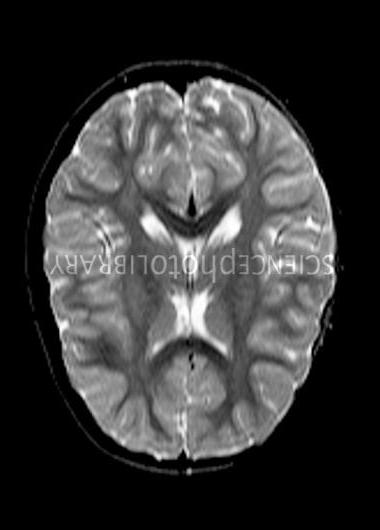
Label: notumor